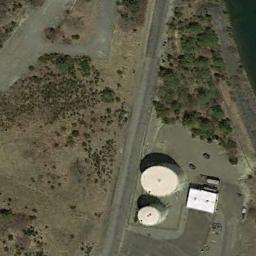
Label: storage tanks